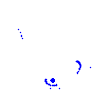
Particle: kaon